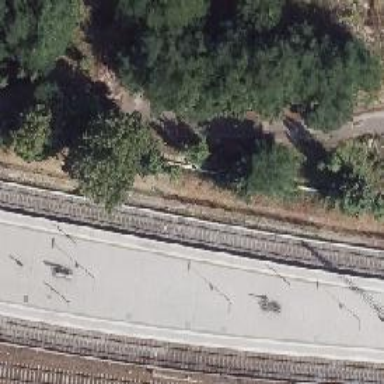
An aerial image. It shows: Platform edge at railway station.